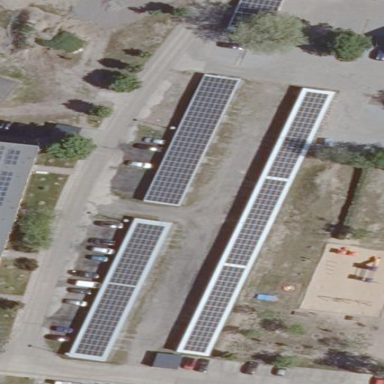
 providing small installation of electricity."